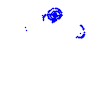
Particle: pion